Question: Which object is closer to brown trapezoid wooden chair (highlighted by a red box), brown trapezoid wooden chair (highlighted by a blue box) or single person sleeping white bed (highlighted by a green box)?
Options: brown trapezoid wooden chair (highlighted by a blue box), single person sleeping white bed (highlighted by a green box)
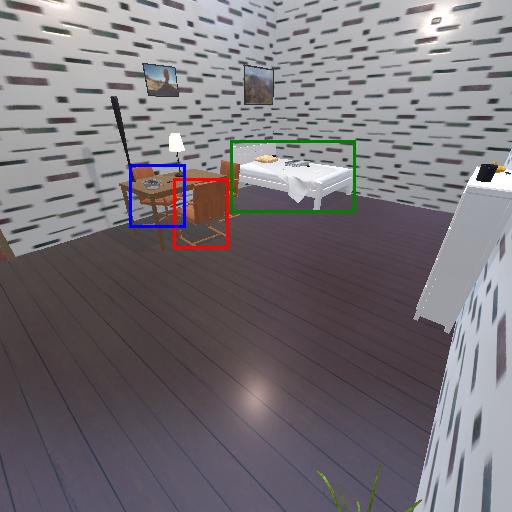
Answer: brown trapezoid wooden chair (highlighted by a blue box)